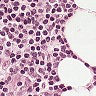
Metastatic tissue present: no